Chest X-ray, PA view. Patient: 40 years old, sex M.
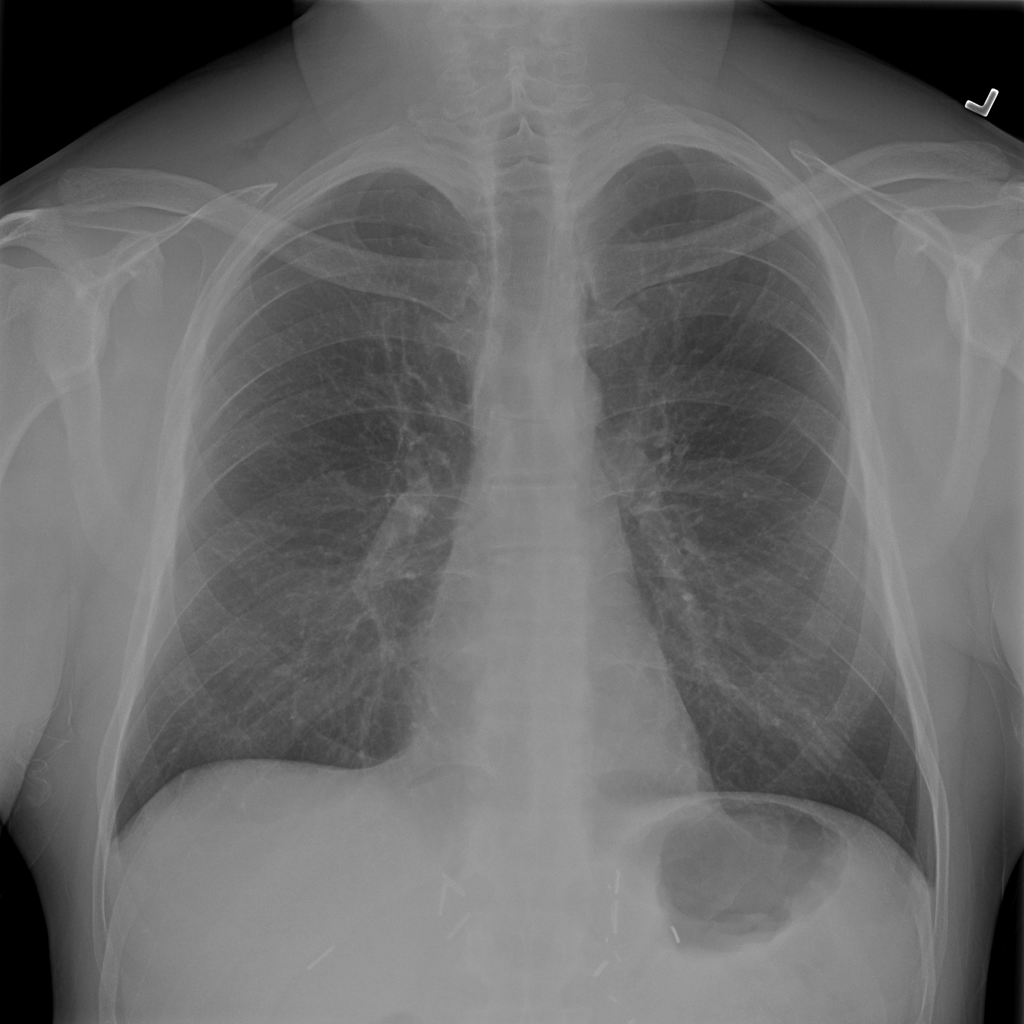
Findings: No Finding